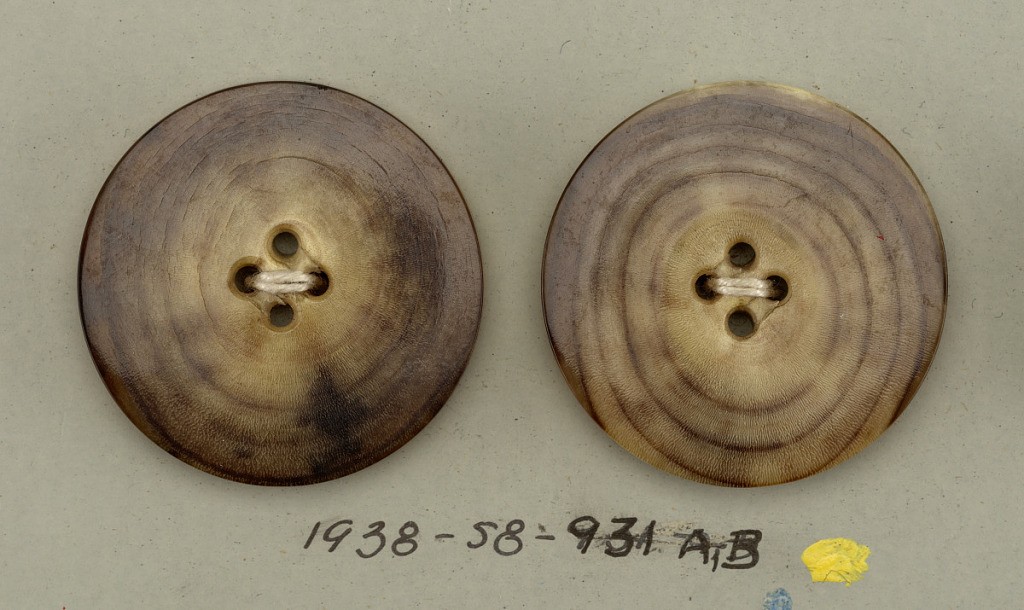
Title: Buttons
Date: late 19th century
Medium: bone
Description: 4 circular buttons of bone showing brown concentric rings; four holes for sewing.

Components -a,-b are on card 2
Component -i is on Cooper Union Exhibition card 4